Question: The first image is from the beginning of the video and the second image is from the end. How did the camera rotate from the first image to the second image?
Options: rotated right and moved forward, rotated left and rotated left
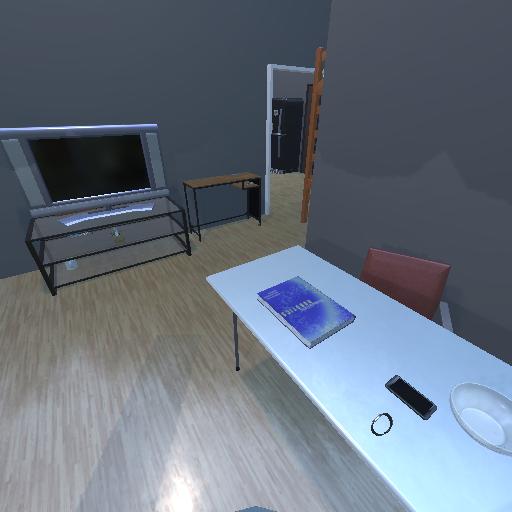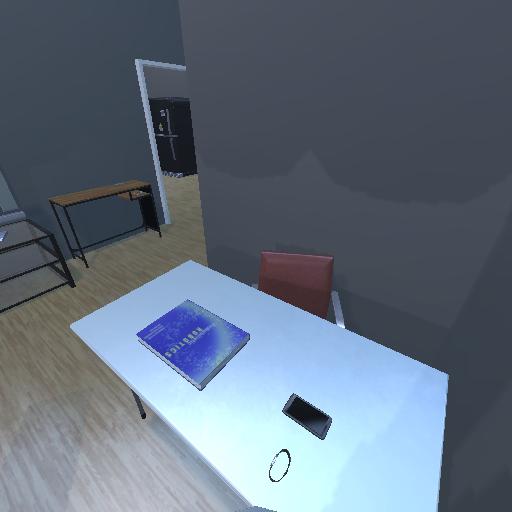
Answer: rotated right and moved forward